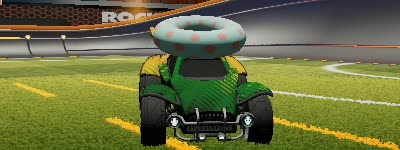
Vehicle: octane